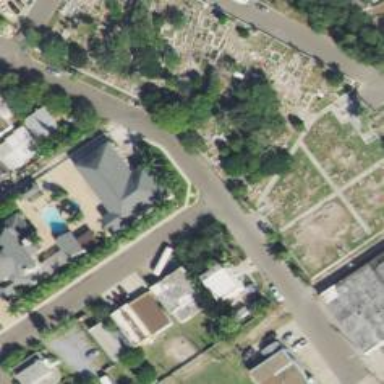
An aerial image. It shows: Cemetery.